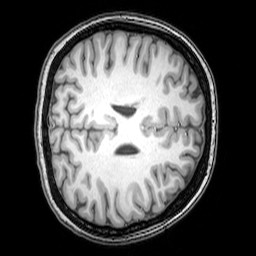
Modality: T1w
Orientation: axial
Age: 20
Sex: female
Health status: healthy
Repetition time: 0.081 s
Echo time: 0.037 s